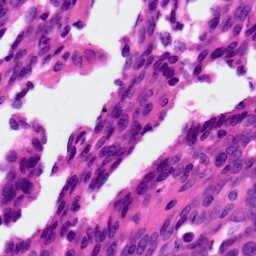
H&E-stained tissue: Ovarian